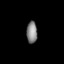
Tissue: lung
Cell type: Fibroblasts
Senescence score: 0.6555
Nuclear area (px): 229
Mean DAPI intensity: 131.659